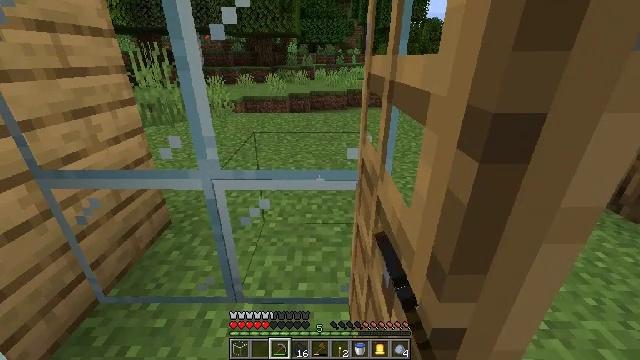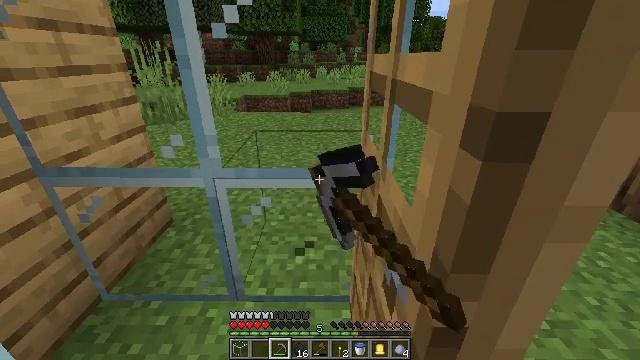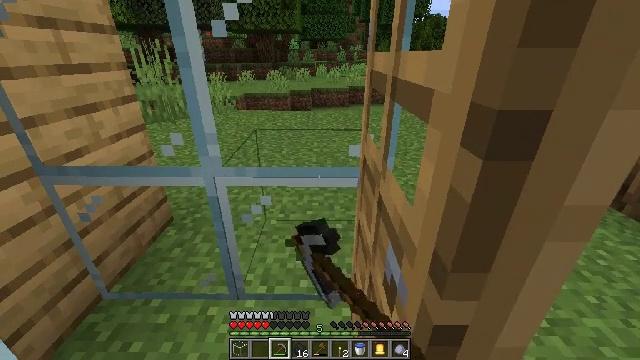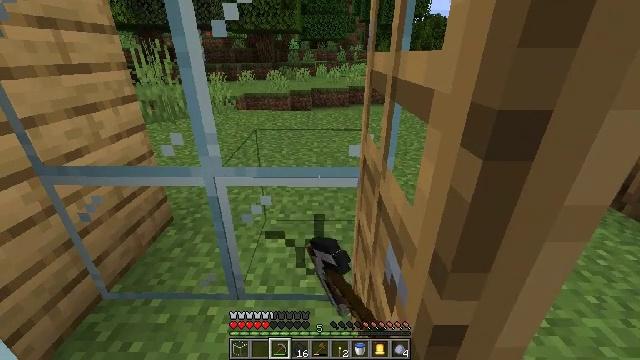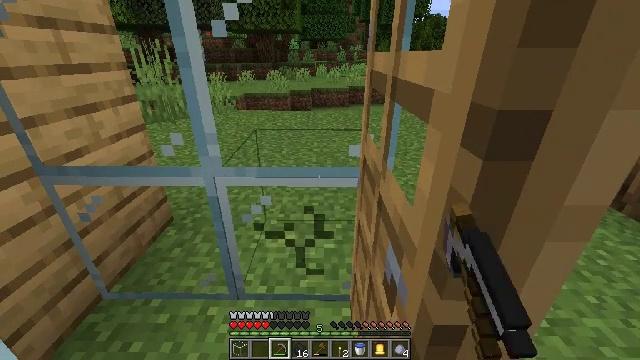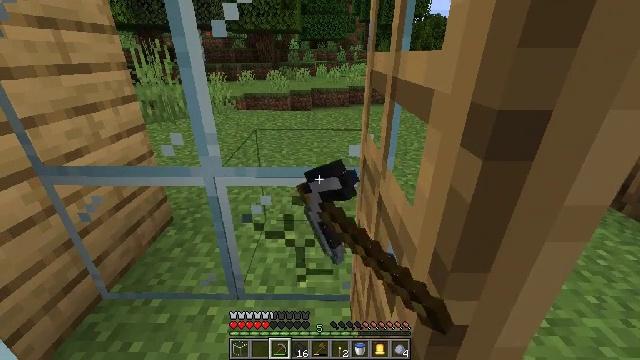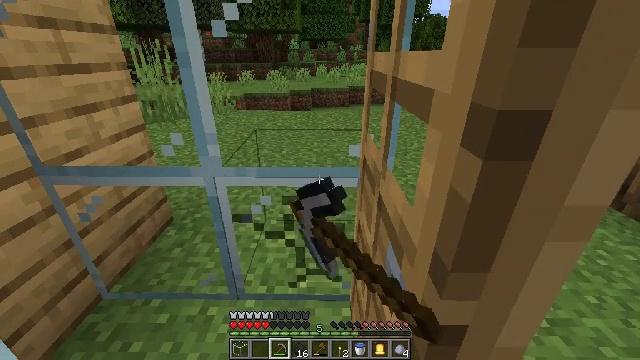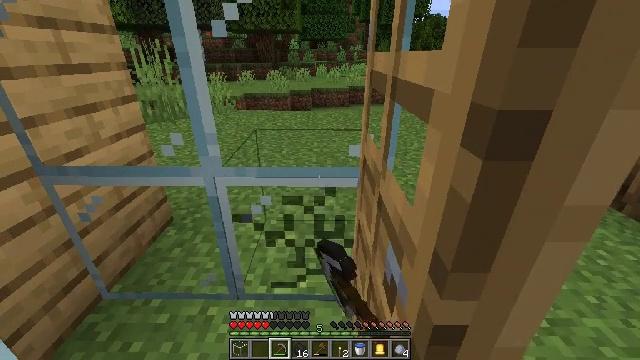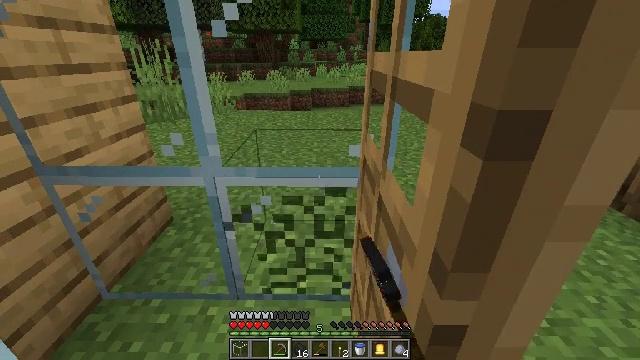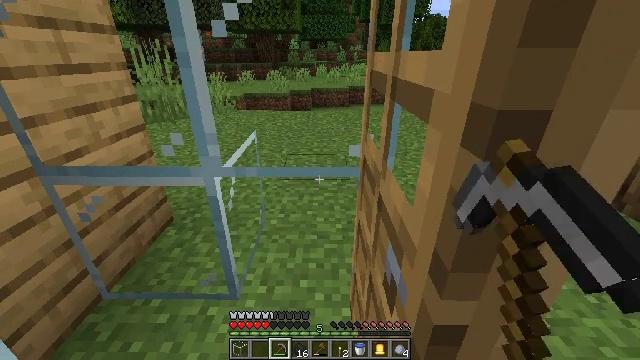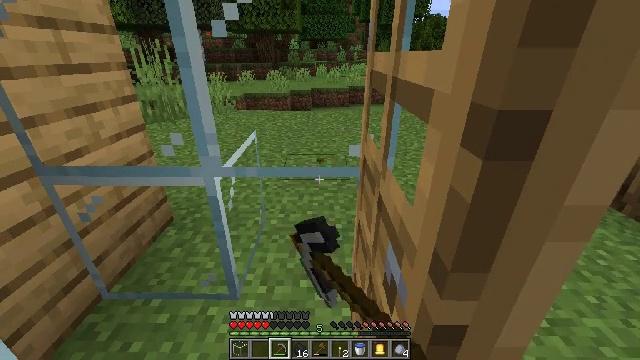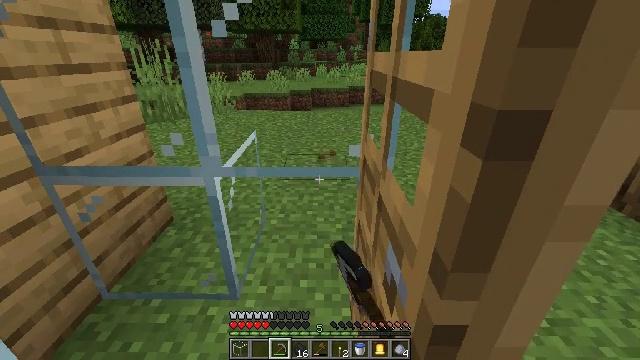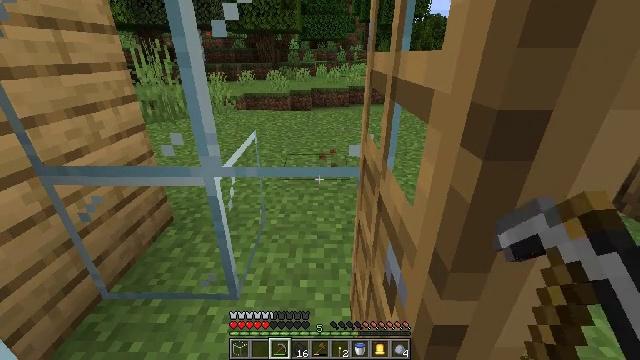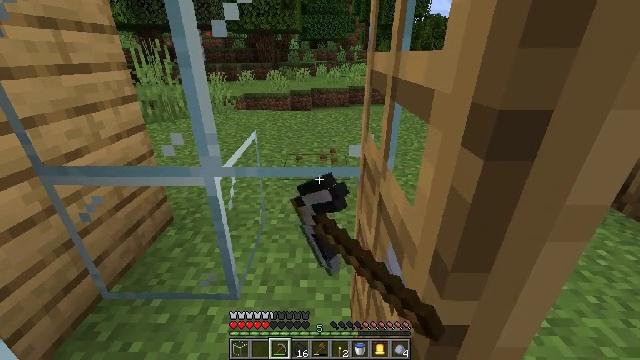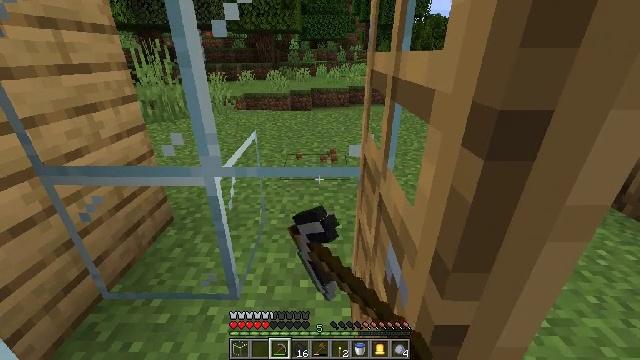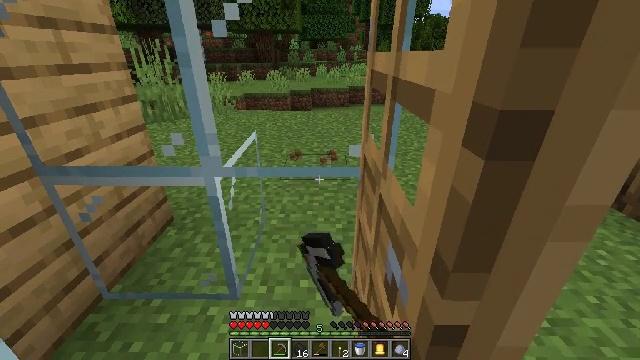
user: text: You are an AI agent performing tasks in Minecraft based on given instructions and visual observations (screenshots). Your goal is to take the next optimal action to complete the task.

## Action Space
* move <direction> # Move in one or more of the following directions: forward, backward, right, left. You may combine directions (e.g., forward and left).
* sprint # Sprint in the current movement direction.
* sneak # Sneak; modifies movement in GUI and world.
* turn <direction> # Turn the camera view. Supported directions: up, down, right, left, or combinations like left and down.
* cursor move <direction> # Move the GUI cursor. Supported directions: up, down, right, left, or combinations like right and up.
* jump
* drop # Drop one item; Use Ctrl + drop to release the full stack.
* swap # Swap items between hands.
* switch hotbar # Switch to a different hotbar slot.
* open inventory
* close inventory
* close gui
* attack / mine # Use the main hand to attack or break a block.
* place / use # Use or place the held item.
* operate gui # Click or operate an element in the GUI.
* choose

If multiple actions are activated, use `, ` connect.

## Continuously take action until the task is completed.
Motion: motion action
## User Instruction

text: Break the glass block.
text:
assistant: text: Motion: move forward, attack / mine
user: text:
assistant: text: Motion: move forward, attack / mine
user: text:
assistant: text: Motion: attack / mine
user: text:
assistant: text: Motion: attack / mine
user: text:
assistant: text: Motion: attack / mine
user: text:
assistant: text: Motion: attack / mine
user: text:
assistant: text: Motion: attack / mine
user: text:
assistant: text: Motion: attack / mine
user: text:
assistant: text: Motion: attack / mine
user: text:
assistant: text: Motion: attack / mine
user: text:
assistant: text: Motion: attack / mine
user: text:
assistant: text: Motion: attack / mine
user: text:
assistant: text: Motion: move forward, attack / mine
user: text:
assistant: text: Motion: move forward, attack / mine
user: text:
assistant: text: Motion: move forward, attack / mine
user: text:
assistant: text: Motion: attack / mine
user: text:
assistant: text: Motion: attack / mine
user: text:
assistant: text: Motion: attack / mine
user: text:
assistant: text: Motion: attack / mine
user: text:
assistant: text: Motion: attack / mine
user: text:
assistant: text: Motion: attack / mine
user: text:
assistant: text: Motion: attack / mine
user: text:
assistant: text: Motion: attack / mine
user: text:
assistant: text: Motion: attack / mine
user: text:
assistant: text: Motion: attack / mine
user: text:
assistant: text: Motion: attack / mine
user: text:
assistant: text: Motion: attack / mine
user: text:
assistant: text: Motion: attack / mine
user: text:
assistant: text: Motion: attack / mine
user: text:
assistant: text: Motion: turn right and up